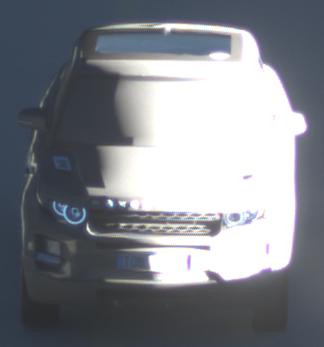
Make: Land Rover
Model: Range Rover Evoque 2.0 Si4
Detailed model: Range Rover Evoque (I)
Model produced from: 2011/08
Model produced until: 2013/11
Doors: 5
Color: gray
Road condition: dry road
Daytime: sunrise or sunset
Contrast: high contrast